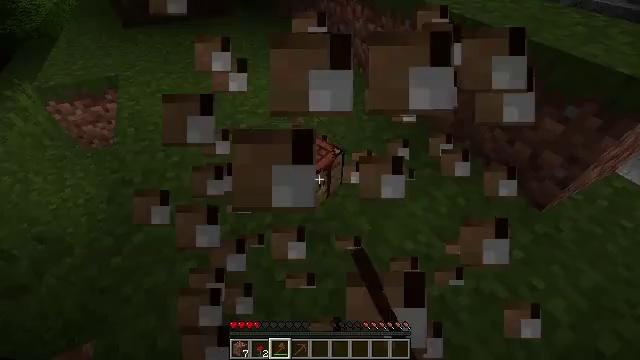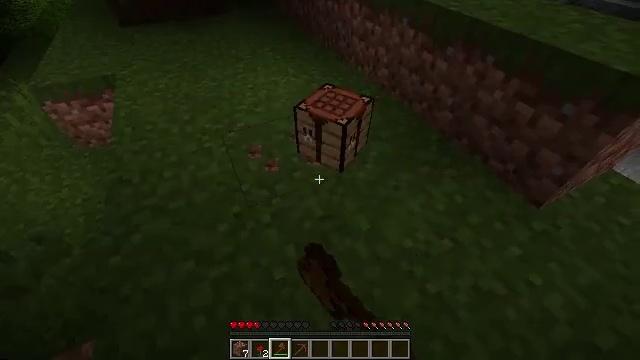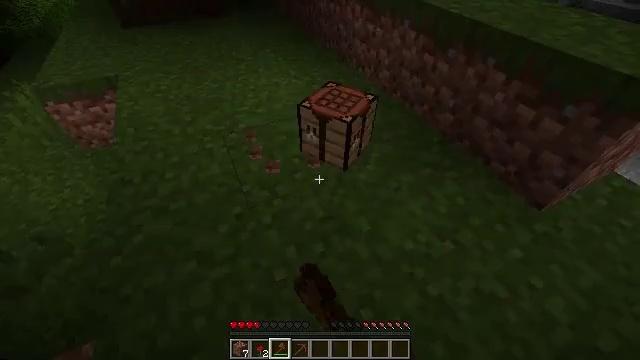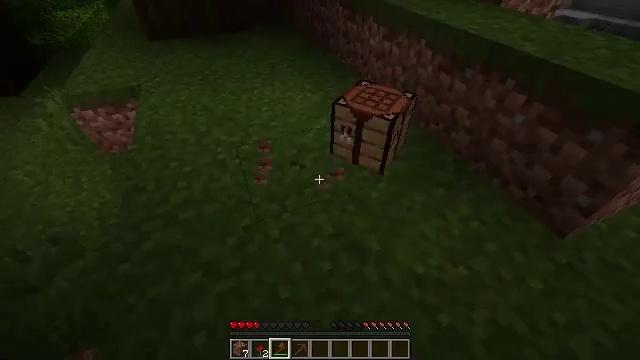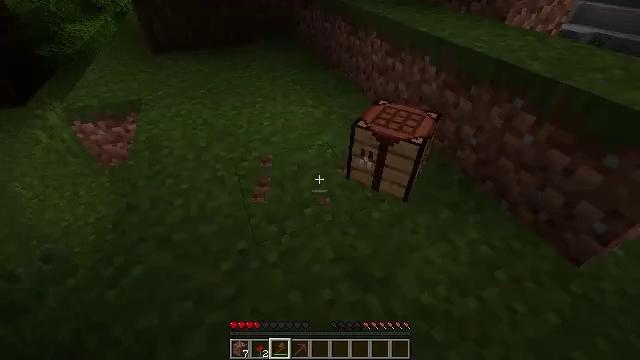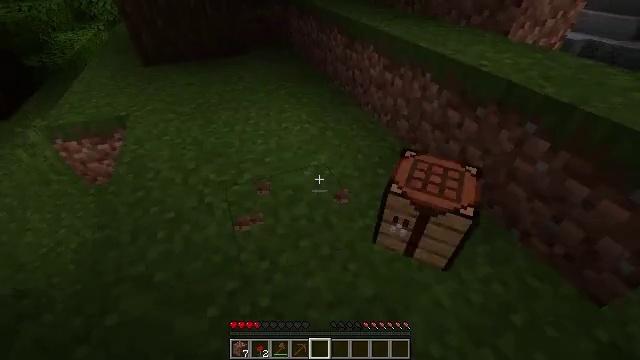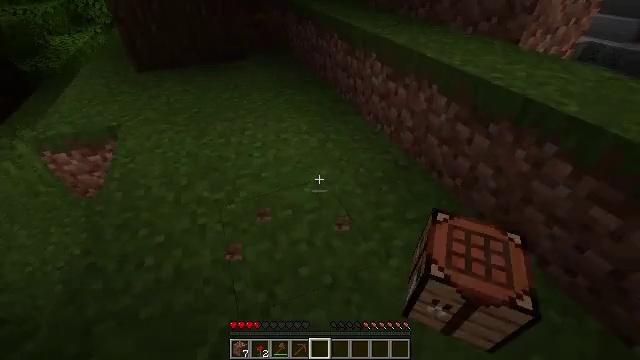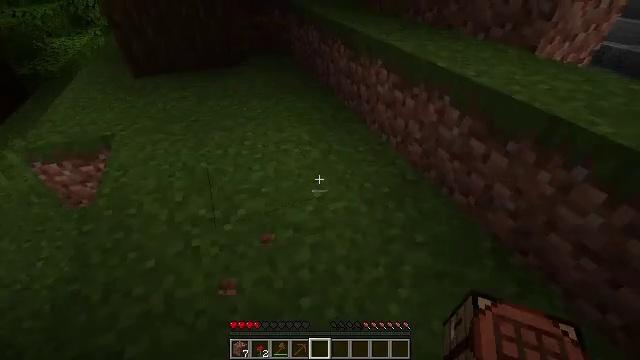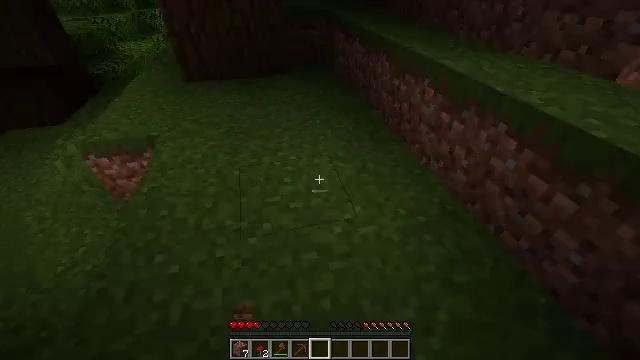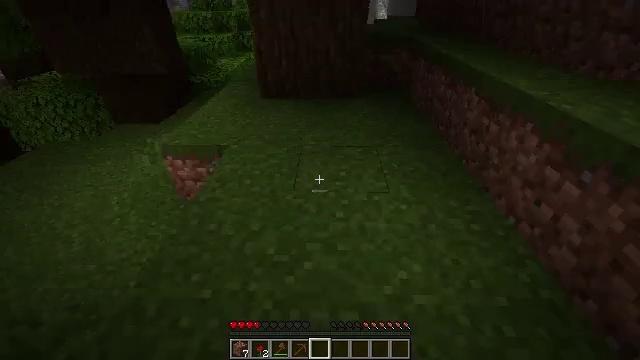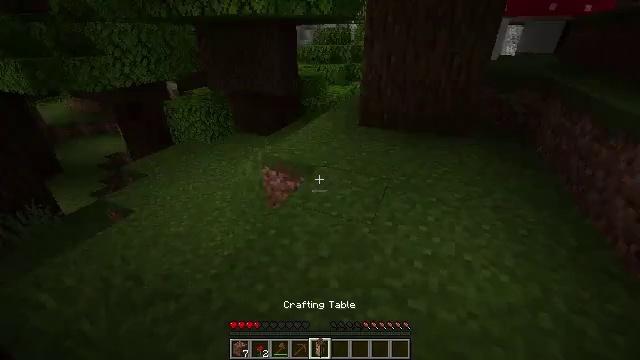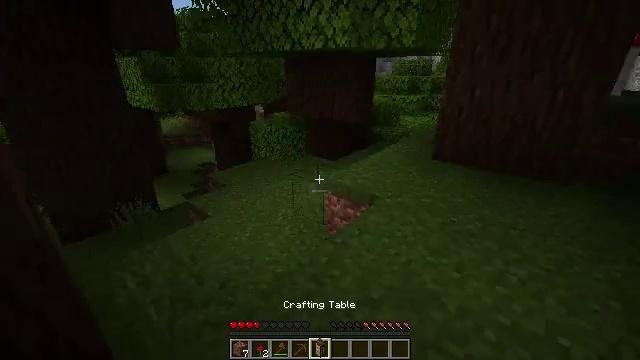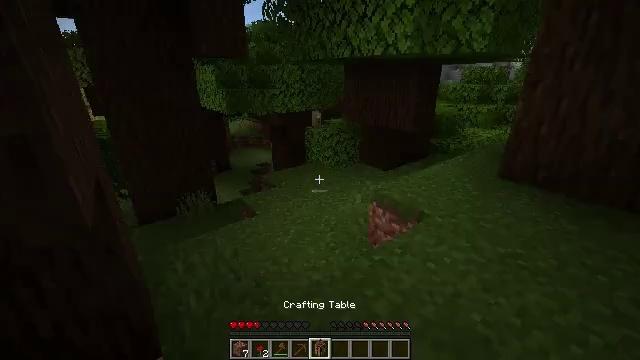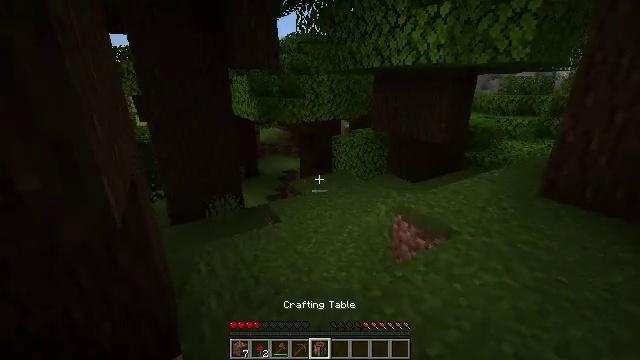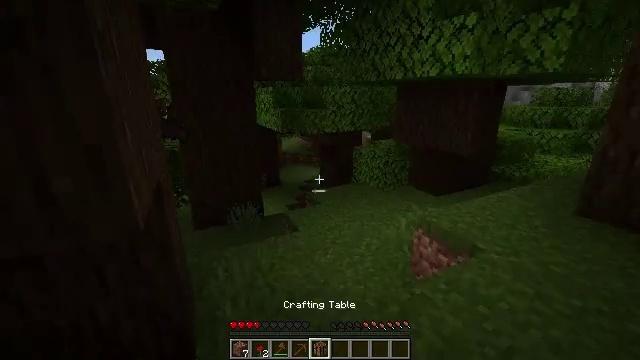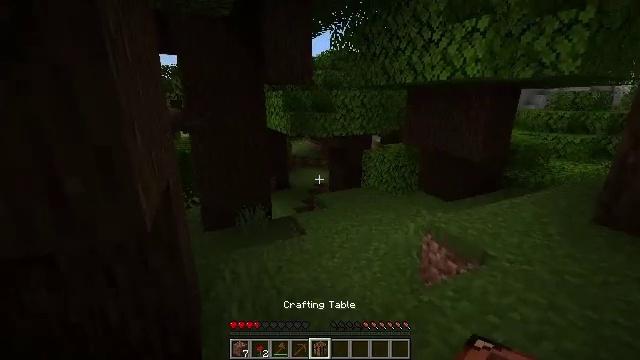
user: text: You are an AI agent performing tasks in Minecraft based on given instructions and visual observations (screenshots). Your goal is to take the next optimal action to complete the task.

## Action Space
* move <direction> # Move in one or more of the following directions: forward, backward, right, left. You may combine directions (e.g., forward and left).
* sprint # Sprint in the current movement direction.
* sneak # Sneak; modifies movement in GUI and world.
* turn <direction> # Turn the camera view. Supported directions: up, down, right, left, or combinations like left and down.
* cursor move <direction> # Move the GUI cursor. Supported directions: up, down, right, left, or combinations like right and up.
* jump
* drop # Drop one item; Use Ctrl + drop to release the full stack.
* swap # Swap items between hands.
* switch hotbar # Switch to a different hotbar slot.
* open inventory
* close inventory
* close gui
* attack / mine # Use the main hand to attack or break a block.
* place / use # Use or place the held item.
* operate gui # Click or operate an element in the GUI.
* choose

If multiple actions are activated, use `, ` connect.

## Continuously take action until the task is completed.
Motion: motion action
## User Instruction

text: Mine the dark oak log from a tree.
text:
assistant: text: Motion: attack / mine
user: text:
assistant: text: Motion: attack / mine
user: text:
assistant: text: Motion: move forward, turn left and up, attack / mine
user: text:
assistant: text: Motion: move forward, turn up
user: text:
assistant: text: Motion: move forward, turn up, switch to hotbar 5
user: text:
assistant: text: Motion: move forward, switch to hotbar 5
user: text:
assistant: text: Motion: move forward, switch to hotbar 5
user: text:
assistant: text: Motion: move forward, turn left and up
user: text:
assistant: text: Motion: move forward, turn left and up
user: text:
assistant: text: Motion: move forward, turn left and up
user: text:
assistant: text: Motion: turn left and up
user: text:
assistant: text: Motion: turn left and up
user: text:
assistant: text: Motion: turn left and up
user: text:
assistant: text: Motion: turn left and up
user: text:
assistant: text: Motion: turn left
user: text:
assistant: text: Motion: turn left and up, switch to hotbar 4
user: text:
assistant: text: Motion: turn left and up, switch to hotbar 4
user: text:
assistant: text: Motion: turn left and up, switch to hotbar 4
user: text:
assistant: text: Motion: turn left, switch to hotbar 4
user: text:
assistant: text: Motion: turn left
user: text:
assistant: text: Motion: turn left, attack / mine
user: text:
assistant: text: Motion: turn left, attack / mine
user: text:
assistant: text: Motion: attack / mine
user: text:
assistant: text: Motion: attack / mine
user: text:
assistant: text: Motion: turn left, attack / mine
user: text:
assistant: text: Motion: turn left, attack / mine
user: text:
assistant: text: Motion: attack / mine
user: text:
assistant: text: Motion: turn left, attack / mine
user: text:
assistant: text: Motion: attack / mine
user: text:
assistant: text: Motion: attack / mine